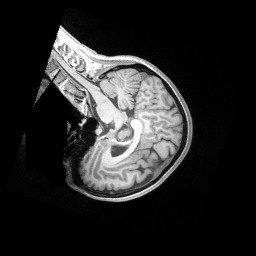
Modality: T1w
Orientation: sagittal
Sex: female